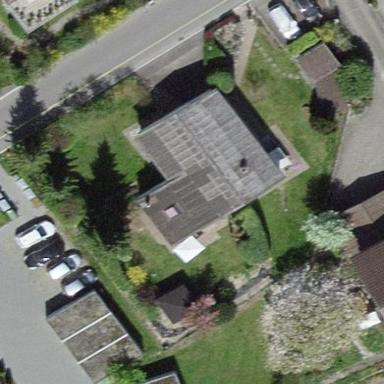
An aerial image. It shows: Residential building.